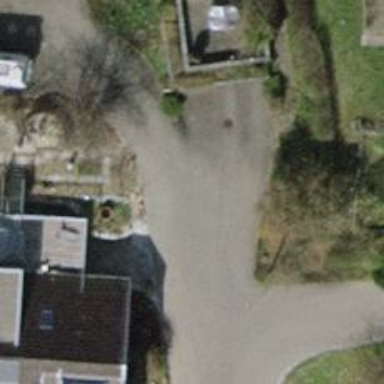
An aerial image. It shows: Driveway leading to service road.